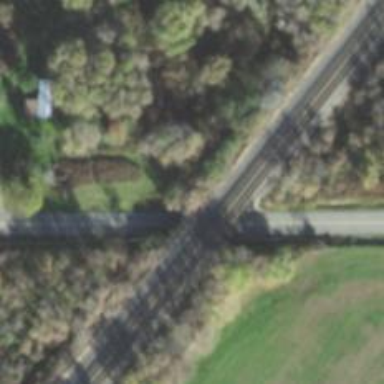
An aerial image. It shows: Railway bridge.